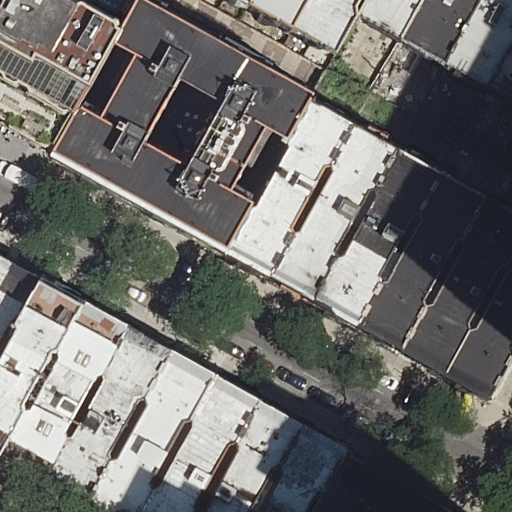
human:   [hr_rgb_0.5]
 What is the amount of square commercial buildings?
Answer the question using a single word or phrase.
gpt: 0

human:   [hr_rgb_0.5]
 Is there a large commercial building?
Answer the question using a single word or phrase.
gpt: no

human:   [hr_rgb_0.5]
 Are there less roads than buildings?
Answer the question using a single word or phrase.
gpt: yes

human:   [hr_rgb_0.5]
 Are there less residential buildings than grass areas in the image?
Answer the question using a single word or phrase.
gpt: no

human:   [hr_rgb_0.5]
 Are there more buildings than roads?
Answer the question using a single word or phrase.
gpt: yes

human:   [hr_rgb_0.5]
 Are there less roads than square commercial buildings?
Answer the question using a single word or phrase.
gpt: no

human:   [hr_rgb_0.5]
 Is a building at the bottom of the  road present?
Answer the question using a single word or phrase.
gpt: yes

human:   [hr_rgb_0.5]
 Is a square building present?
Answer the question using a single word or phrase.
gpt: no

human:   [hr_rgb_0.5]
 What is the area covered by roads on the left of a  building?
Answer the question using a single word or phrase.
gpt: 0m2

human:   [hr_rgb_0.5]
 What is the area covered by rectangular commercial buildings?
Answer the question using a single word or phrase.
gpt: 0m2

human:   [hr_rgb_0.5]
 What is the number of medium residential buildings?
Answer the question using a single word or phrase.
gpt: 18

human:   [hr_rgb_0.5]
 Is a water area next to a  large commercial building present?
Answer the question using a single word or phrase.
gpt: no

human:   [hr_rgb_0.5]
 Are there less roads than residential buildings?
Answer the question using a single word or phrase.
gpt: yes

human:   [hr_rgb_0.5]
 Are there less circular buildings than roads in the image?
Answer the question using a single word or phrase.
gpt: yes

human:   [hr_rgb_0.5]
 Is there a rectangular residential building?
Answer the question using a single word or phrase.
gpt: yes

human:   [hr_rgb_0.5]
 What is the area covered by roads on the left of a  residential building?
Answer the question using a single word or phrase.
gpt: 0m2

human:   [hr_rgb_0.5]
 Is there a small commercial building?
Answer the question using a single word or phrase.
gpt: no

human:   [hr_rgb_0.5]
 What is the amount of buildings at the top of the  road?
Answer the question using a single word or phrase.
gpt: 13

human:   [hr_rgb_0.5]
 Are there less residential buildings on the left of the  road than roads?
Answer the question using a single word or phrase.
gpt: no

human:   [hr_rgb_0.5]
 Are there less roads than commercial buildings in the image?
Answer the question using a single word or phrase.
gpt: no

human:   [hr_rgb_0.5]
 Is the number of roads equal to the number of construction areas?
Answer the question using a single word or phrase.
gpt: no

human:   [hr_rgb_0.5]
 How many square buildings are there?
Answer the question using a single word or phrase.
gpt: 0

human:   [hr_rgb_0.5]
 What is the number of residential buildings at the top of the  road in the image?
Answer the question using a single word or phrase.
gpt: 13

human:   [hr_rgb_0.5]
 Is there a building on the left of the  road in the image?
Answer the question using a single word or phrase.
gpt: yes

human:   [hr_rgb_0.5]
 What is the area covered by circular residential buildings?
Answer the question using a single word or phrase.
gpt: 0m2

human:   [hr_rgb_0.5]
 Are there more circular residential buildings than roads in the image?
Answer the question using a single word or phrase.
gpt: no

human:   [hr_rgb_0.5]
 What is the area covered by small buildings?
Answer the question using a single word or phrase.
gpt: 187m2

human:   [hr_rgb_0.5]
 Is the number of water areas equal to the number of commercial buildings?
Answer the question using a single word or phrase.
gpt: yes

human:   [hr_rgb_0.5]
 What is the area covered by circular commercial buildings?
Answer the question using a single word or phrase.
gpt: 0m2

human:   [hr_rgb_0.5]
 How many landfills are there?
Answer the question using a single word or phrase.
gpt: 0

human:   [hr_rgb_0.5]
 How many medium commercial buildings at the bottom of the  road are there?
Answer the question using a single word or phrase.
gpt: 0

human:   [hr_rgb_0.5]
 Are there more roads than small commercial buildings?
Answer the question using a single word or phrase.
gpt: yes

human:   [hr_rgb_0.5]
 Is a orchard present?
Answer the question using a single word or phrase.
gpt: no

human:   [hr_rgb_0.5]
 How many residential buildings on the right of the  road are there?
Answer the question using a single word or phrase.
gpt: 13

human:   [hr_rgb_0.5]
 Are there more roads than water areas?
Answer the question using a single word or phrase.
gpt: yes

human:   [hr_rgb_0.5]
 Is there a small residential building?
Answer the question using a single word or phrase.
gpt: yes